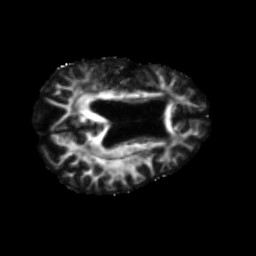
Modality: FA
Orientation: axial
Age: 79
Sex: female
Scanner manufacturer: siemens
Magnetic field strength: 3 T
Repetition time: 5.47 s
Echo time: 0.0854 s